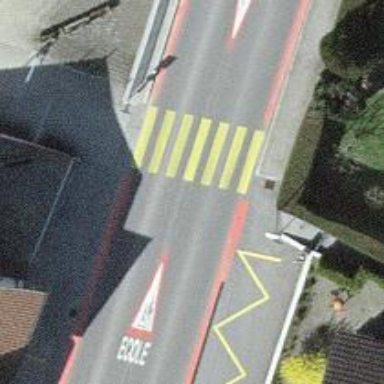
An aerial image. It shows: Marked crossing on the road.